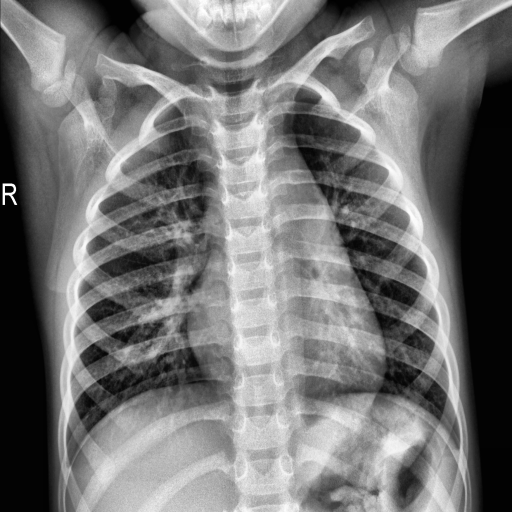
Finding: NORMAL